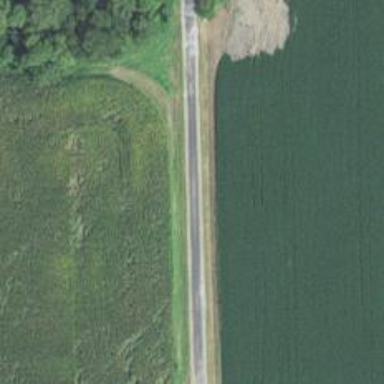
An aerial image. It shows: Unclassified road with asphalt surface.